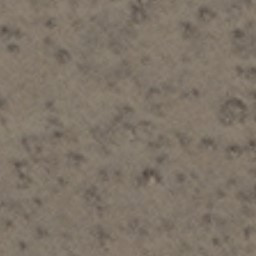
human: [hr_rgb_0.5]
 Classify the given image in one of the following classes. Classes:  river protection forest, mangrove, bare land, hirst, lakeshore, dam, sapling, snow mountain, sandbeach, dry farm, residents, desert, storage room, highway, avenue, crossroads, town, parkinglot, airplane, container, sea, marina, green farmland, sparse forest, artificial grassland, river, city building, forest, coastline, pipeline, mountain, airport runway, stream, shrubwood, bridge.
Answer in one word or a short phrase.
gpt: bare land